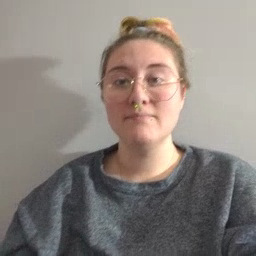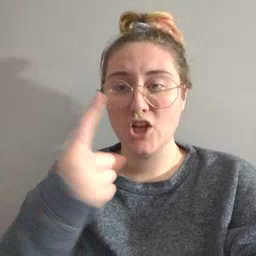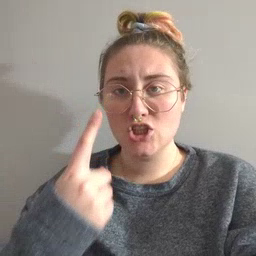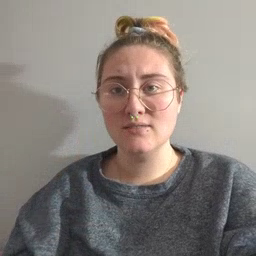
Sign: first